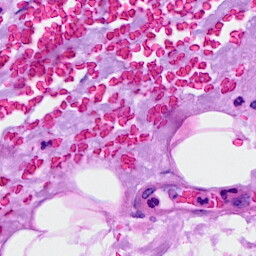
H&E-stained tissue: Breast